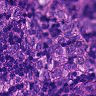
Metastatic tissue present: yes